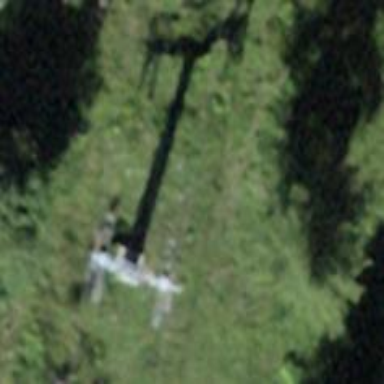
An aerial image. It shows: Pylon for aerialway.